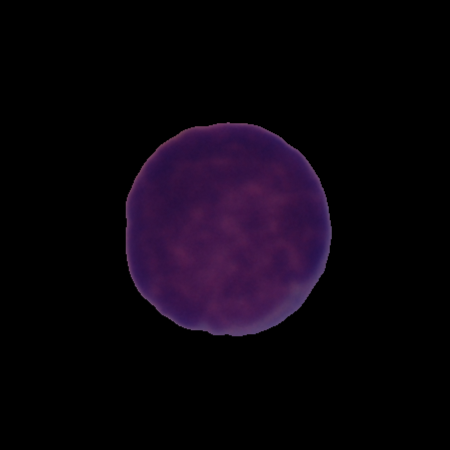
Label: cancer